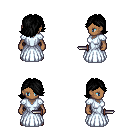
a pixel art fantasy rpg character, female body template, human, dark skin, underdress, robe skirt, black swoop hairstyle, brown shoes, dagger, four views (front, back, left, right), 2x2 character sprite sheet, small pixel art, hard edges, no anti-aliasing